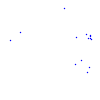
Particle: kaon